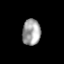
Tissue: lung
Cell type: Epithelial cells
Senescence score: 0.1217
Nuclear area (px): 461
Mean DAPI intensity: 163.681